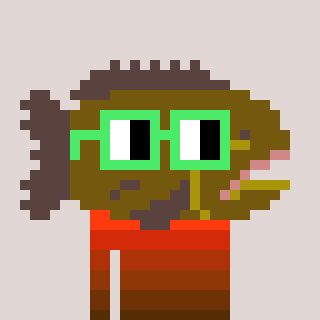
a pixel art character with square light green glasses, a grouper-shaped head and a hotbrown-colored body on a warm background